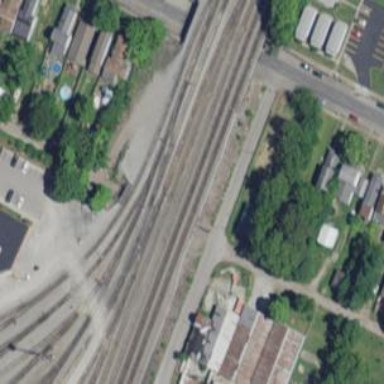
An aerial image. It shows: Railway yard in service.